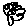
Label: flower